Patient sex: M
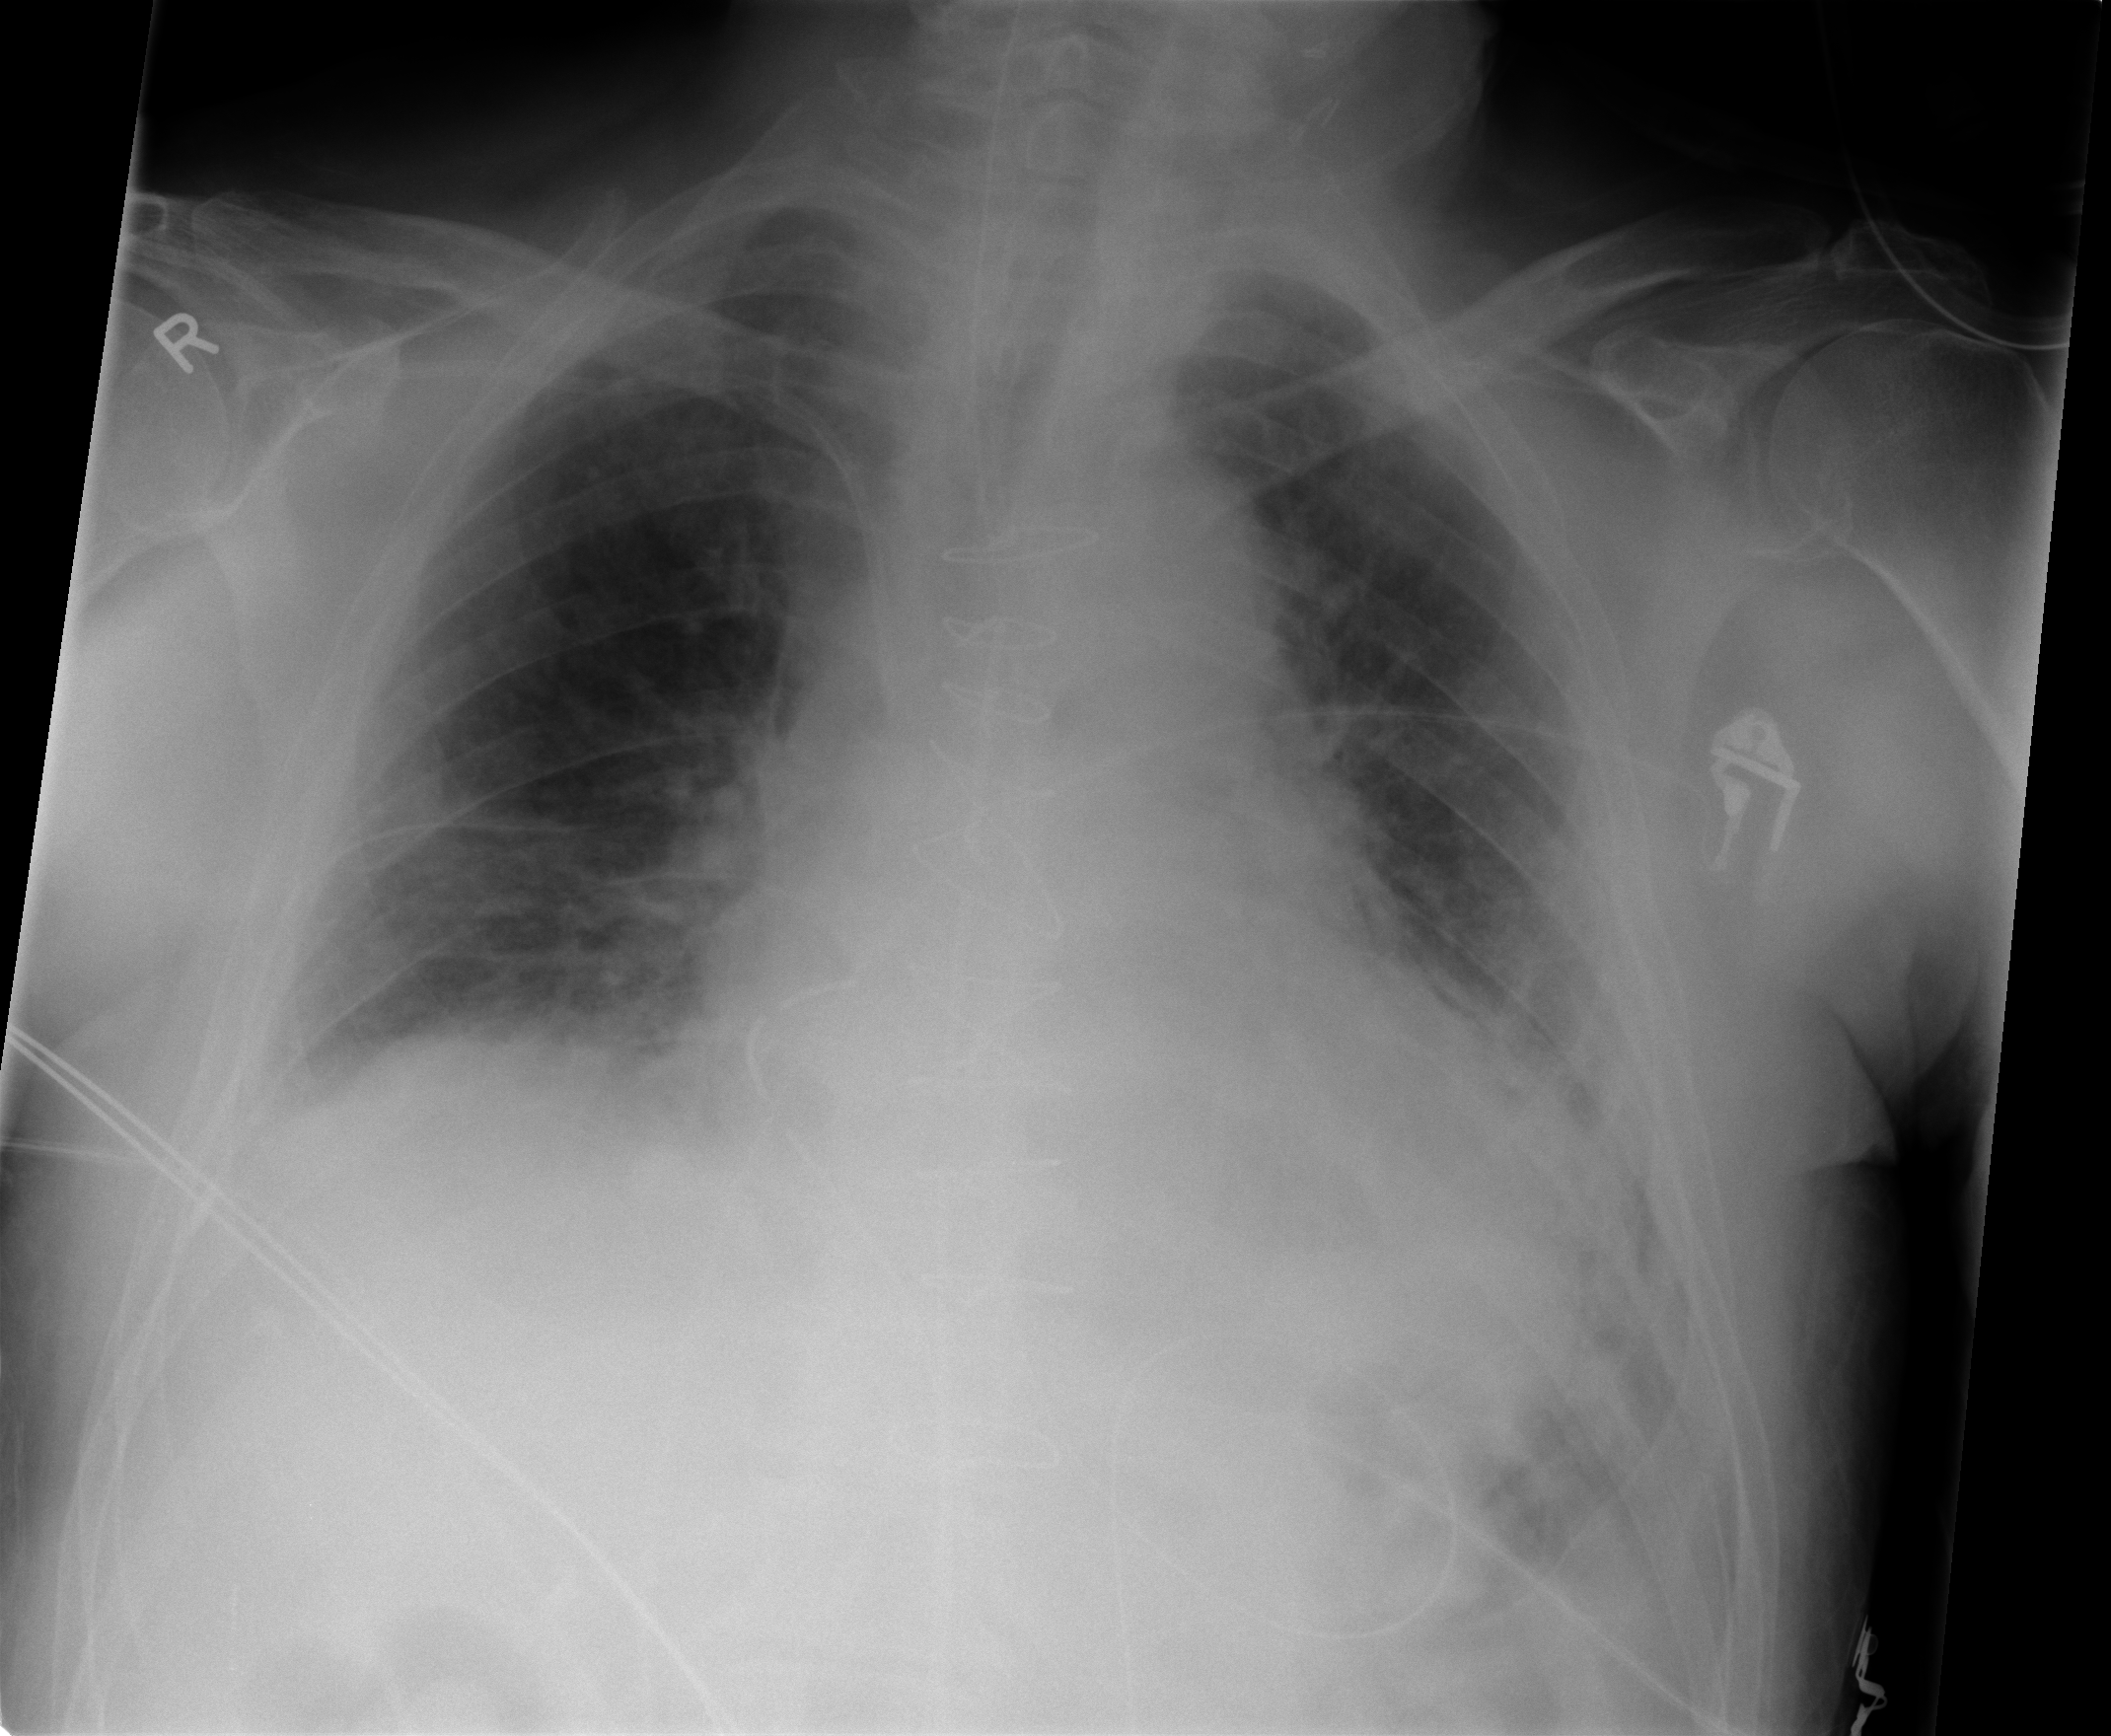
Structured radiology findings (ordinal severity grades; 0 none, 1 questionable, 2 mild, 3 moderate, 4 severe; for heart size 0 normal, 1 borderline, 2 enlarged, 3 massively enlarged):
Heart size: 2
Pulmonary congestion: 2
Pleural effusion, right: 1
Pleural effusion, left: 1
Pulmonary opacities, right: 0
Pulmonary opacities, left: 2
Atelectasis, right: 2
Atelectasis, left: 2